Question: I suspect that the answer is 'no' - but perhaps I'm missing something in the api...
I'm aware of the constant UIButtonTypes for UIButton:
<URL>
But I've also seen Apple use the exclamation badge within their apps, for example, the Reminders app:

Does anyone know if that button/badge is available?
Or am I making my own?
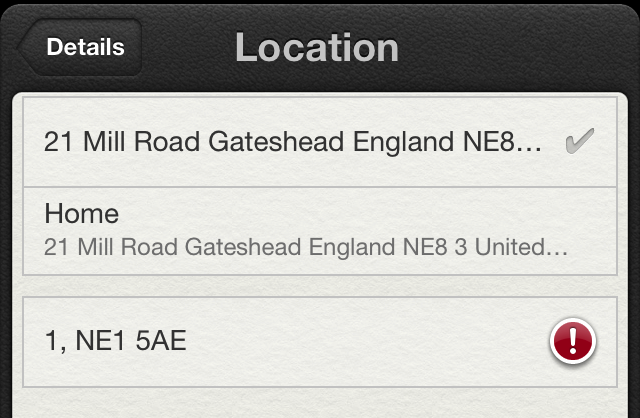
Answer: As I commented, you won't be able to use this button directly.
I don't think you can point to any source to say this, but from my own experience, I never found this button.
But, what you can do, is create or find the button's image. The second option is the easiest one ;)
I found this, giving you all iOS' images (iOS 4.3, but still good) : <URL>.
Or you may use directly these normal/selected retina images (comming from the above link) :
And the non-retina versions :
Quick note, you may want to use this button very carefully. As it is a system image, you must use it the way iOS uses it. If you try to use it in an unappropriate context, your app may get rejected by Apple.